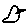
Label: bird